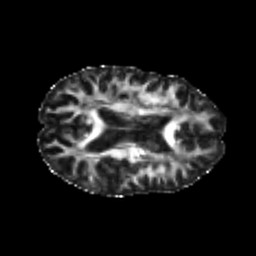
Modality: FA
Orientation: axial
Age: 20
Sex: female
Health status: healthy
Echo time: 0.074 s